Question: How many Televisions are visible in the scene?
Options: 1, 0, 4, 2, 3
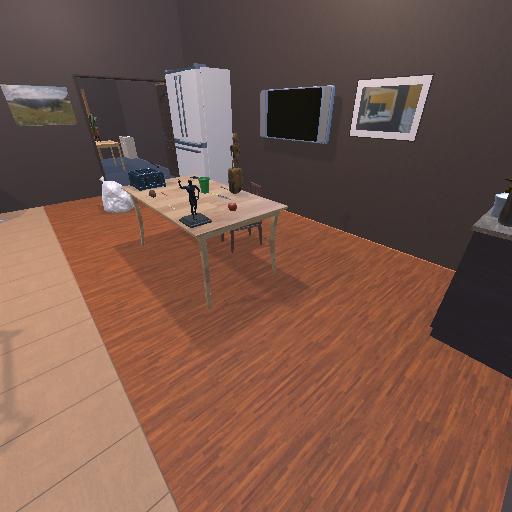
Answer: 1